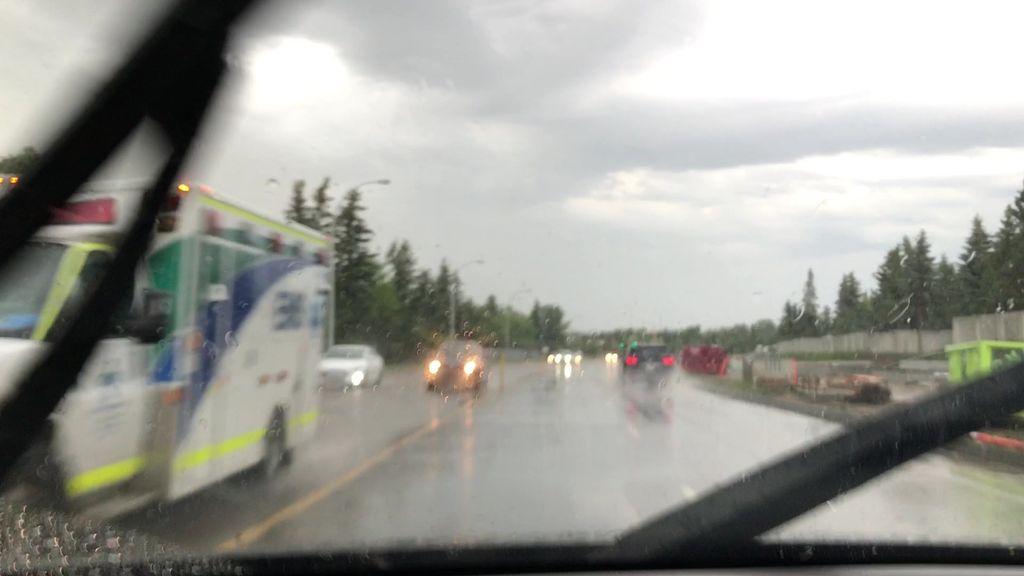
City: edmonton